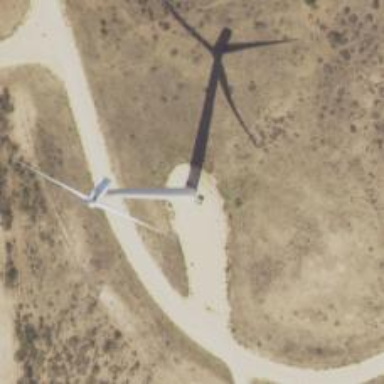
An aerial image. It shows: Wind generator powered by wind. The generator type is horizontal axis and it uses wind turbines.